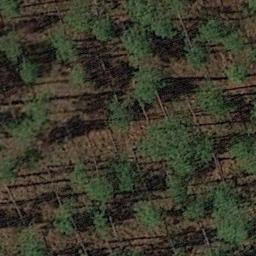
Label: forest